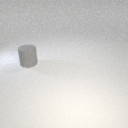
large gray rubber cylinder